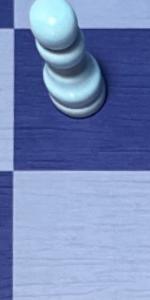
Label: Empty